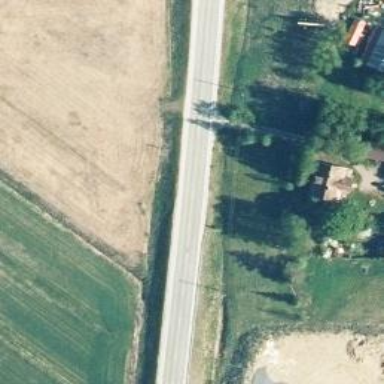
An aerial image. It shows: Secondary road with asphalt surface.